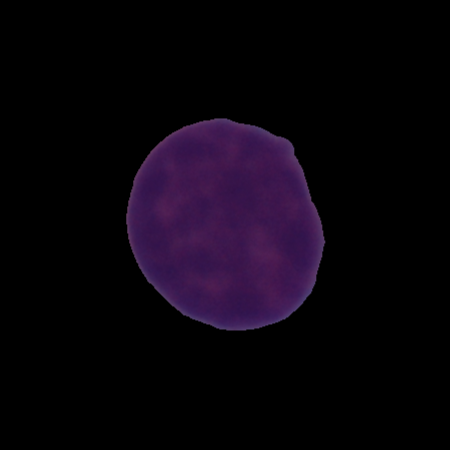
Label: cancer